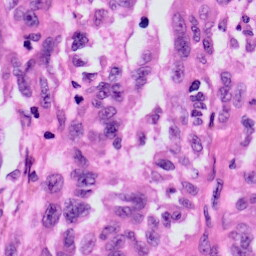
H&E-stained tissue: Skin